Question: I have a table with some basic address data:

If Street and Postcode/Town are filled, I want Street and Postcode/Town separated by comma.
'select Concat(coalesce(Street,''),", ", coalesce(Postcode,'')," ",coalesce(Town,'')) from adresses'
If street is not available, I would like to have just the postcode and town separated by a blank, if even the post code is missing I want just the name (if just postcode is missing, I'd like to have "Street, Town")
How can I design the query so that it considers what is available and where comma and blank need to be put?
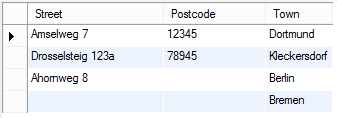
Answer: The easiest way to do this with with the built-in 'concat_ws()':
'''
select concat_ws(', ', Street, Postcode, Town)
from adresses;
'''
If any of the arguments are 'NULL' (except the separator), then 'concat_ws()', simply skips that string and the associated separator.